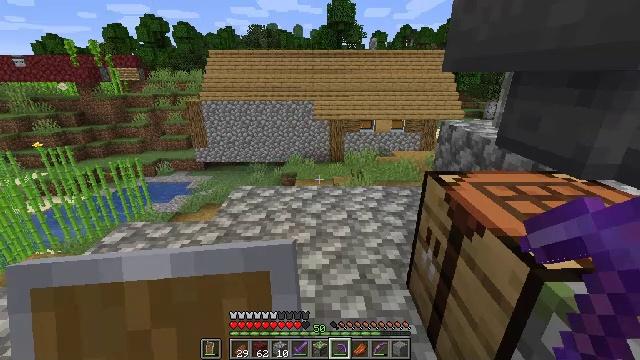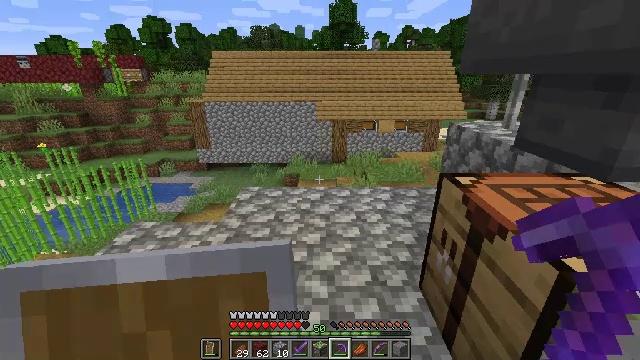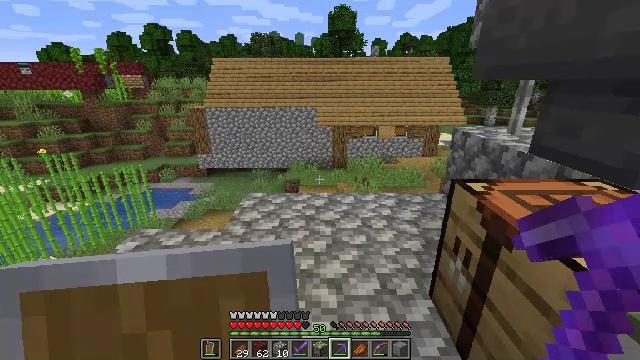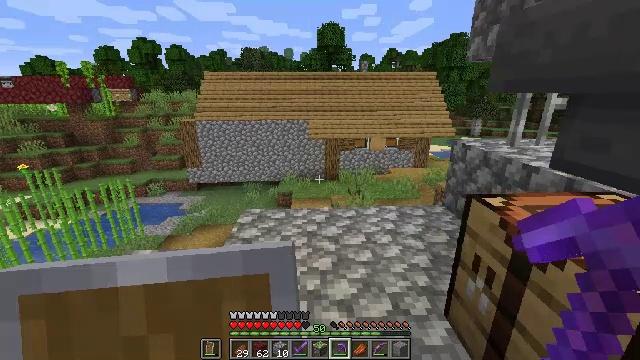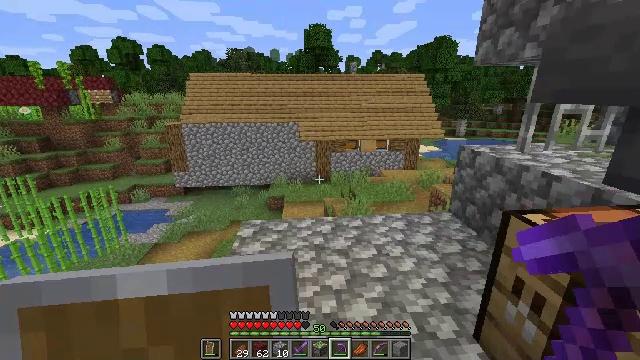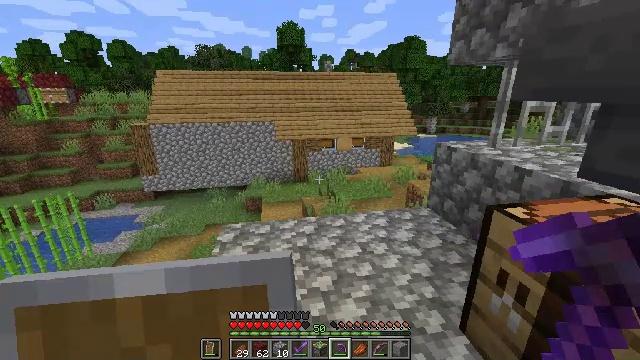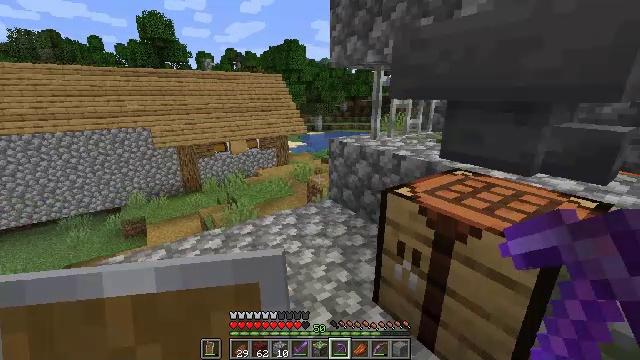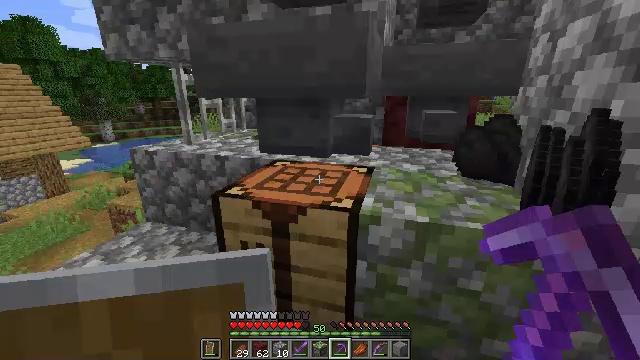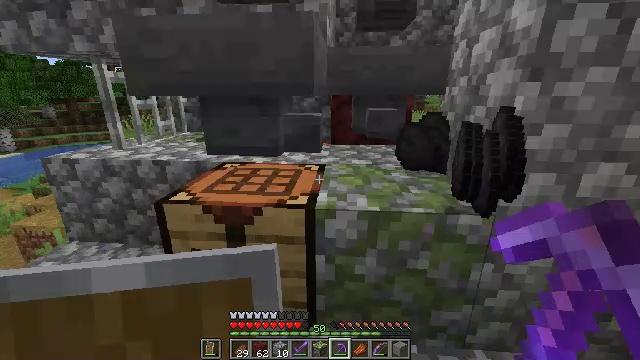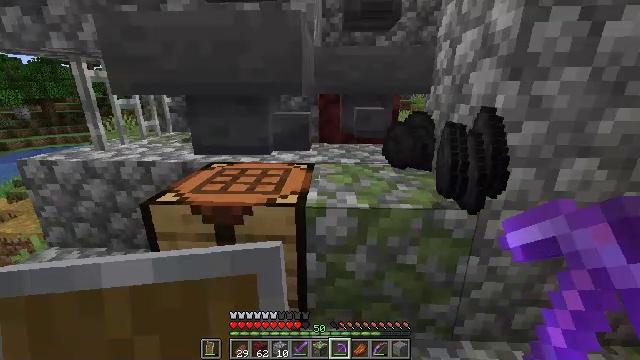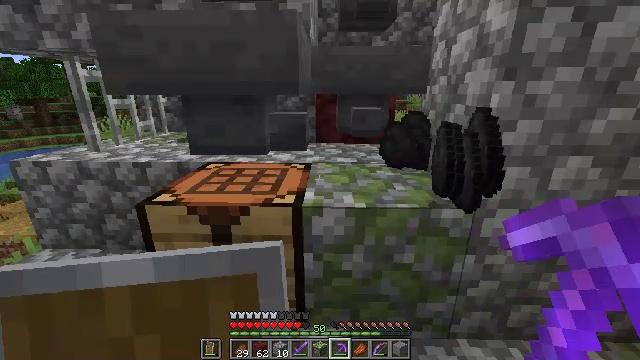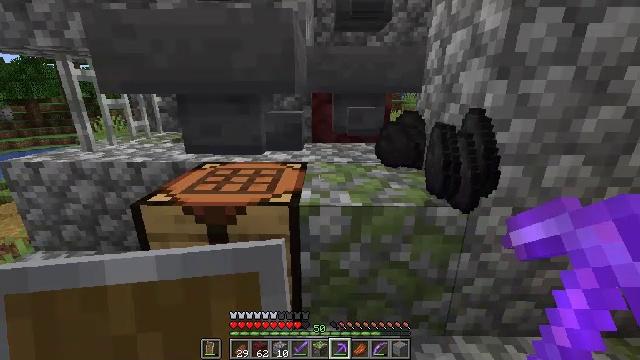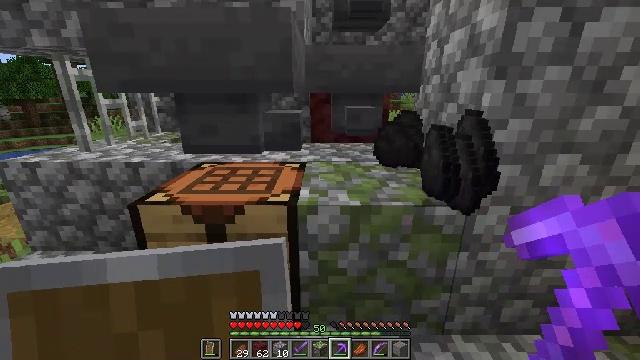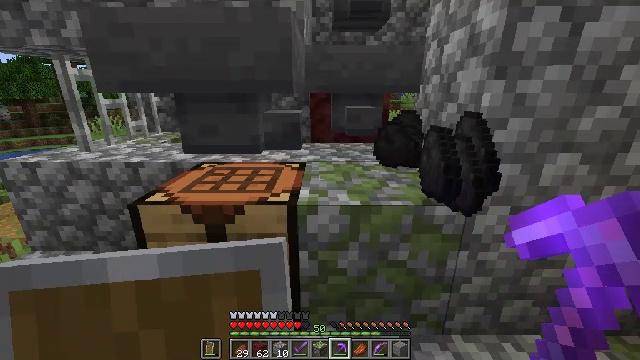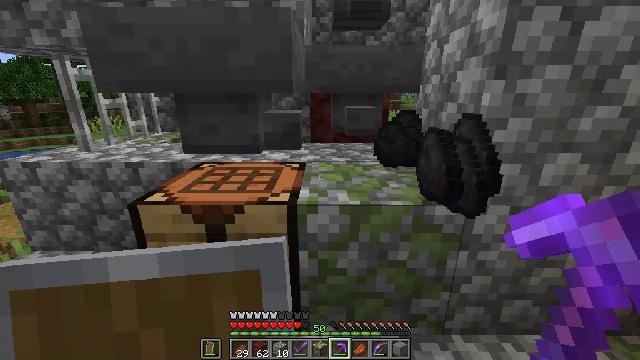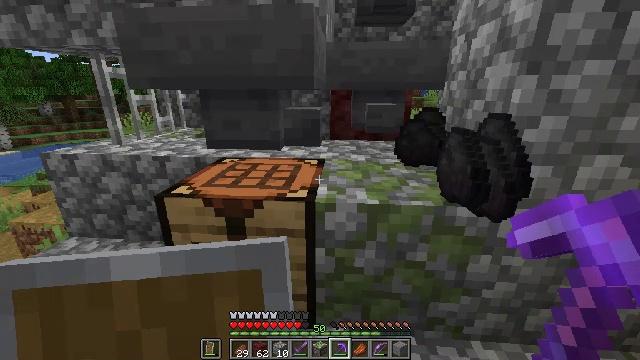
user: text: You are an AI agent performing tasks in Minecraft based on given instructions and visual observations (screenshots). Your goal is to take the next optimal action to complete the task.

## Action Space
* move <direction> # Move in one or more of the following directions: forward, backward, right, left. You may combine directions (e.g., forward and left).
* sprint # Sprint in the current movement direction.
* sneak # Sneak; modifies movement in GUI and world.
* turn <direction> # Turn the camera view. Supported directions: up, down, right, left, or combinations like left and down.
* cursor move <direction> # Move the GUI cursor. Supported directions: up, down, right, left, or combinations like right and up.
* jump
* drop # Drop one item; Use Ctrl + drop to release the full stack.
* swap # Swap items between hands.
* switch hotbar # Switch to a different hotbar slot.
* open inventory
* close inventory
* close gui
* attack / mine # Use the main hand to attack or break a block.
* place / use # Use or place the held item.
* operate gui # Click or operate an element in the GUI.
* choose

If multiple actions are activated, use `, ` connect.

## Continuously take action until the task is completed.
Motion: motion action
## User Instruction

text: Mine the hopper to collect it.
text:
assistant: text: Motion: move left
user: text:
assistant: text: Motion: move forward and move left, turn up
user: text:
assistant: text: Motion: move forward and move left, turn right and up
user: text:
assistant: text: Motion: move forward and move left, turn right
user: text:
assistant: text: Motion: turn right
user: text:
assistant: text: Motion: turn right
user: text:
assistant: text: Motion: turn right
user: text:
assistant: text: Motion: turn right
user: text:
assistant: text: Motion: turn right
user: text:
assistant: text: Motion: no_op
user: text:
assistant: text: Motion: no_op
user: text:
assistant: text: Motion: no_op
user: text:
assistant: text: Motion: no_op
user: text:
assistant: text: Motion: no_op
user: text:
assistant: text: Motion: turn left
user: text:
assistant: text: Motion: turn left
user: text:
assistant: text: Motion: turn left
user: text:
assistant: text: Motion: turn left
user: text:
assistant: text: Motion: move forward
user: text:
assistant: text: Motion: move forward
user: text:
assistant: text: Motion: move forward, turn left
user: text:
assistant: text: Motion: move forward, turn left
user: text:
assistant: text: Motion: move forward, turn left
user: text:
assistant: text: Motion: move forward, turn left
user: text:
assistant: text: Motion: move forward, turn left
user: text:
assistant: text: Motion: move forward, turn left
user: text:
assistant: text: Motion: move forward
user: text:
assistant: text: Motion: move forward
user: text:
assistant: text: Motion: move forward
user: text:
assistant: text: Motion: move forward